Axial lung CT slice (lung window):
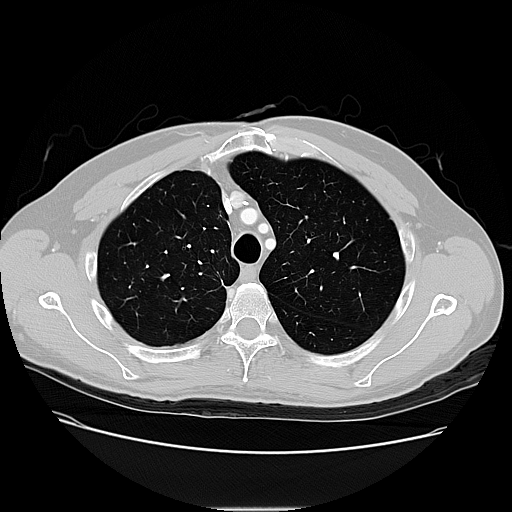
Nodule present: no